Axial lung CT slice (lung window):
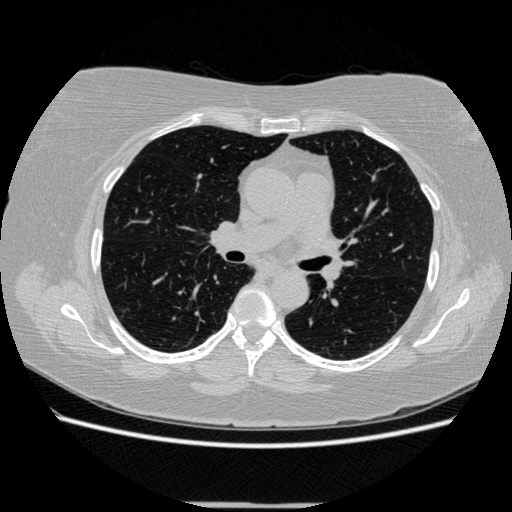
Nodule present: no